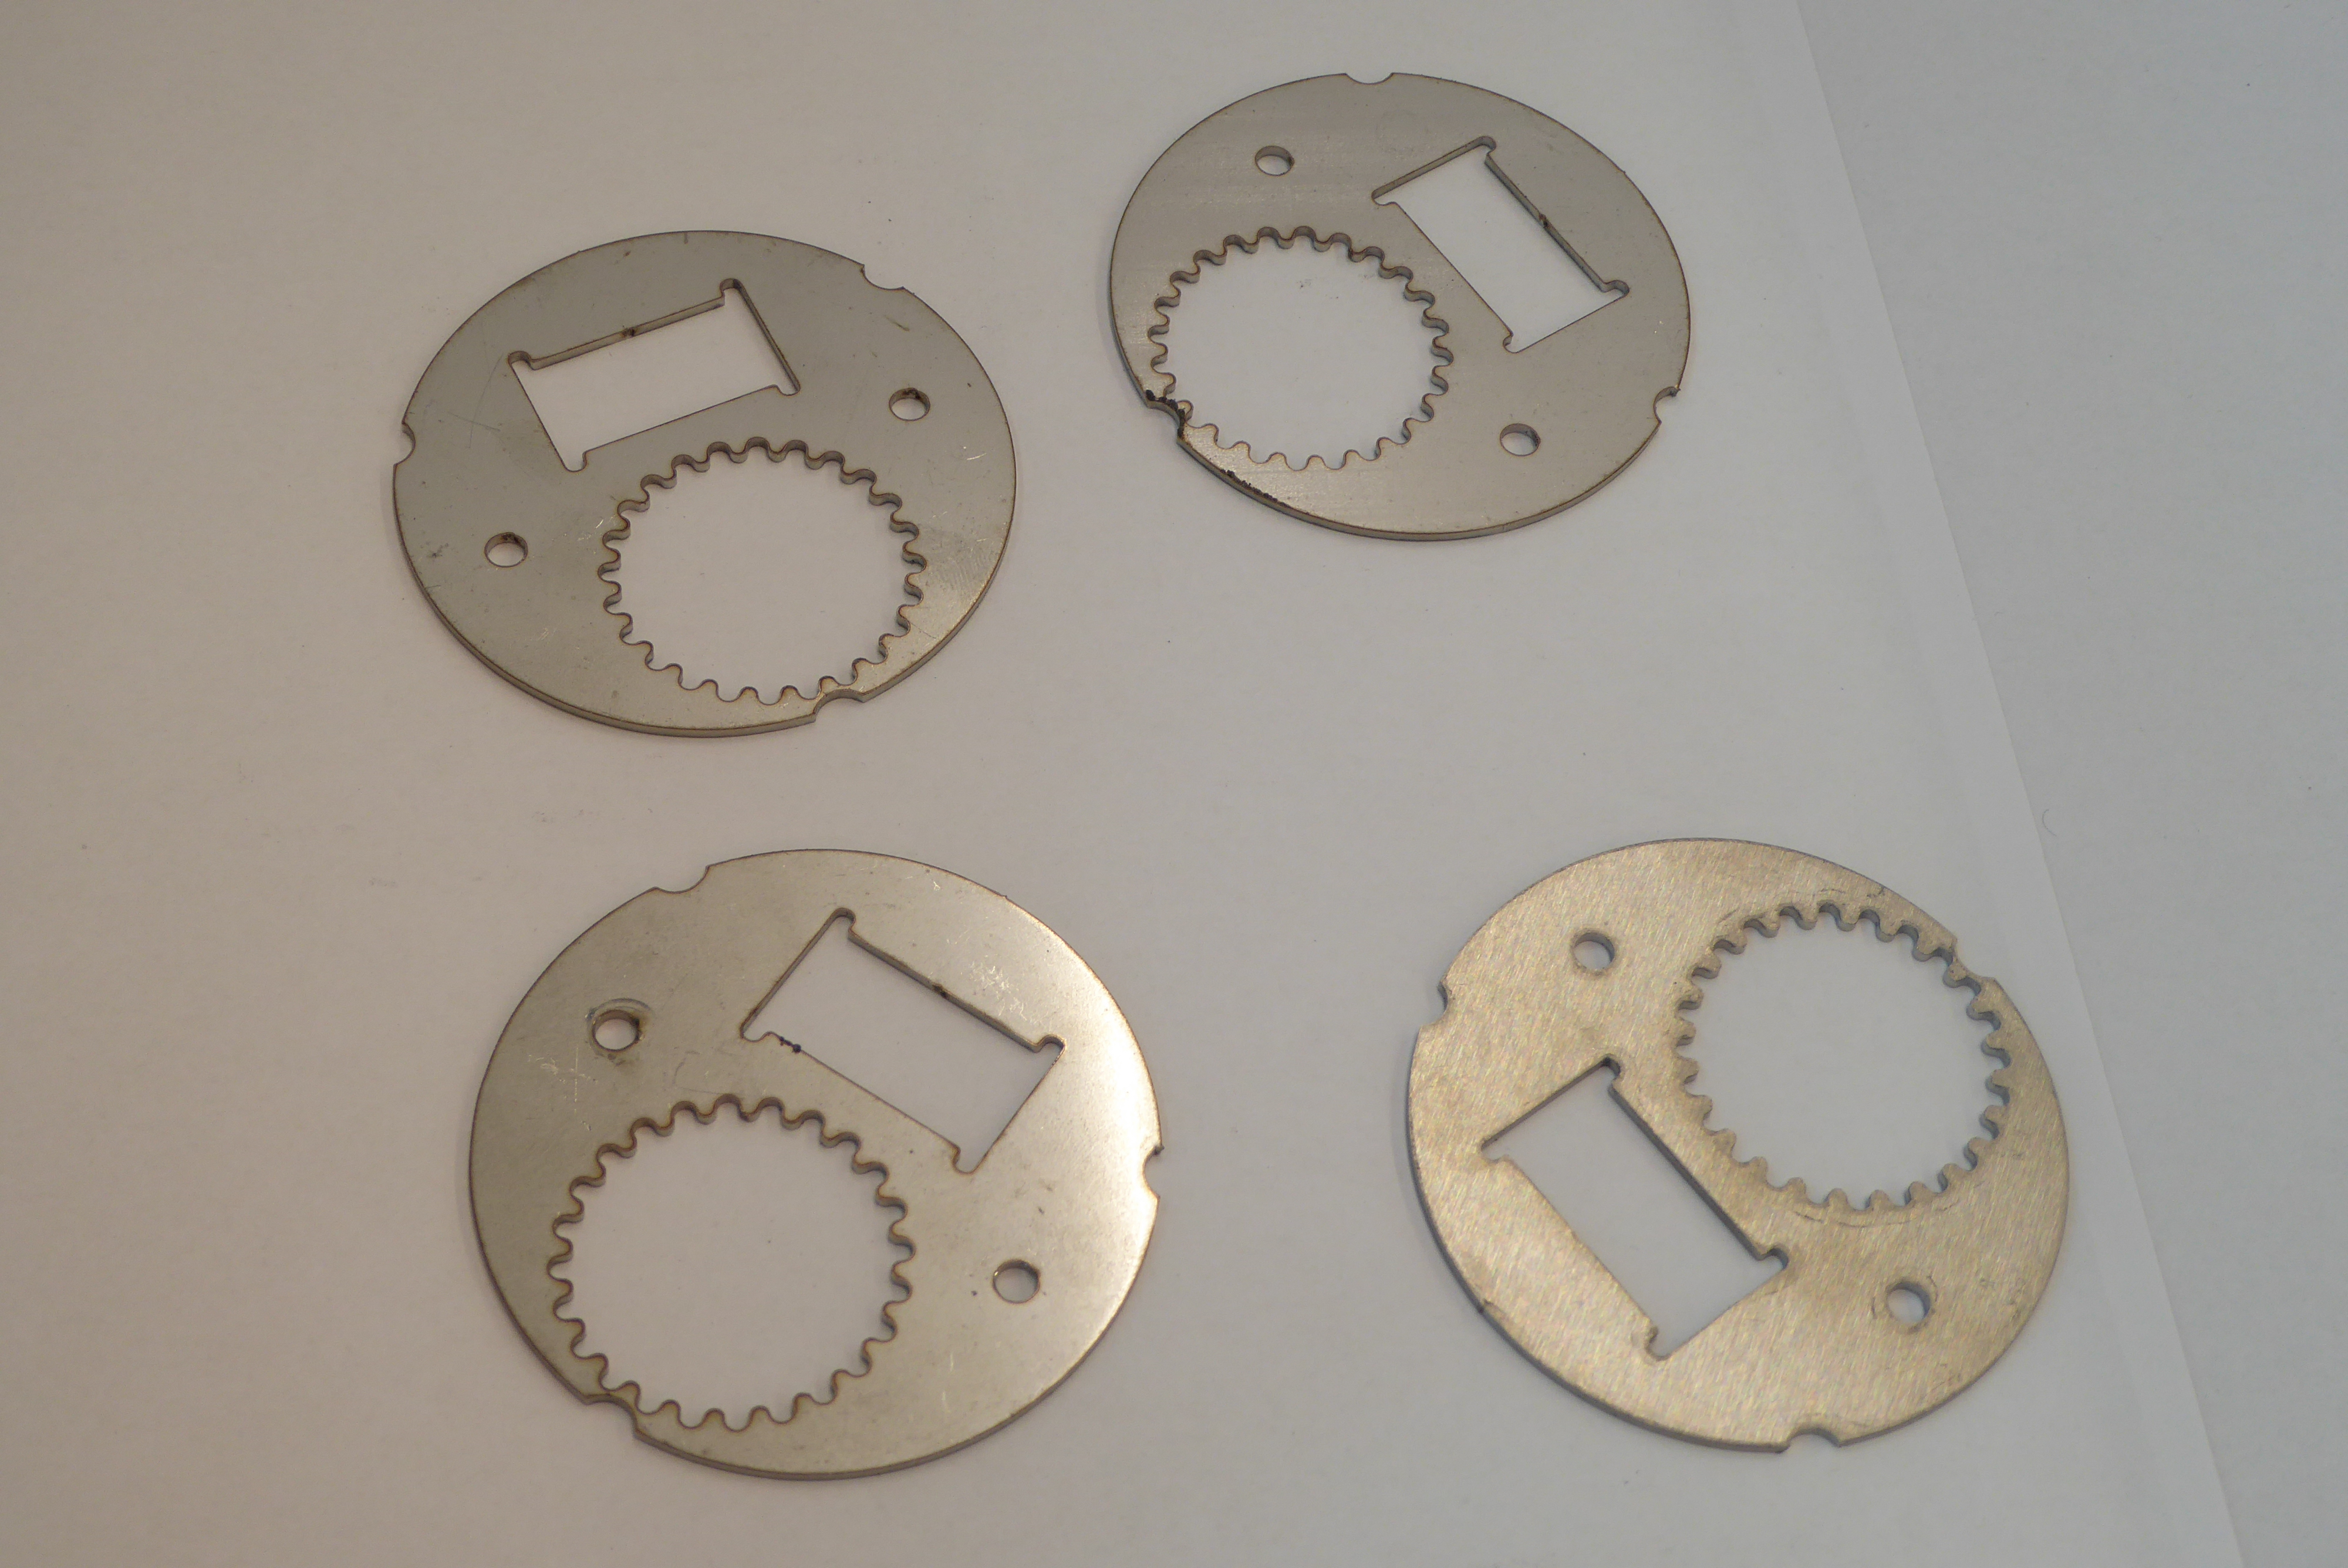
Label: Bottle Opener - Inlay